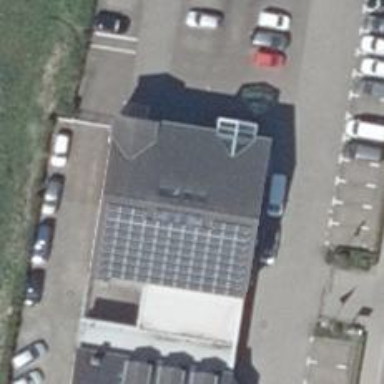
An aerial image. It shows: Shop that sells cars.